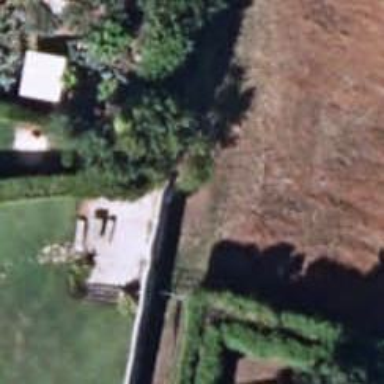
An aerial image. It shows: Fence is in the image.